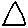
Label: triangle